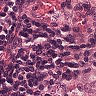
Metastatic tissue present: no